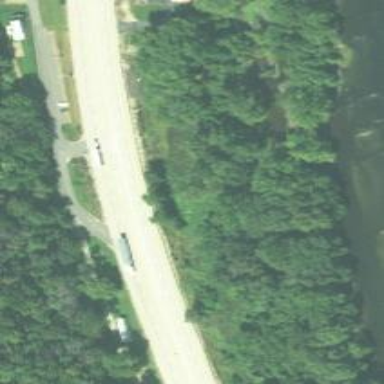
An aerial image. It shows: Trunk highway with expressway features.